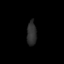
Tissue: skin
Cell type: Others
Senescence score: 0.731
Nuclear area (px): 227
Mean DAPI intensity: 45.744